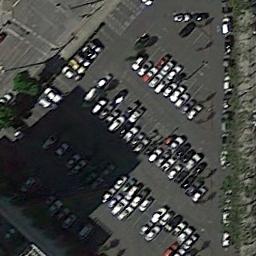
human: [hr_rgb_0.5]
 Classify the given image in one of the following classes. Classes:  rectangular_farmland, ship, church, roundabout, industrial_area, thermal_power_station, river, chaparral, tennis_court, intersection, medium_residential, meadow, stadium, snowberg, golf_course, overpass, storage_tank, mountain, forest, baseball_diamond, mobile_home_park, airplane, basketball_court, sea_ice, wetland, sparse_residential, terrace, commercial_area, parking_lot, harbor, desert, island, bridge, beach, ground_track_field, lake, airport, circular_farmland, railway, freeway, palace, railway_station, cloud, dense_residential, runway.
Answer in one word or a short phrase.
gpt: parking_lot